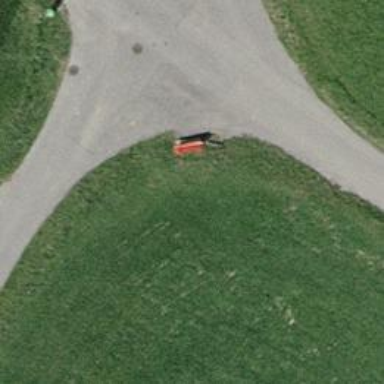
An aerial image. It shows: Blue bench.